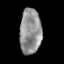
Tissue: prostate
Cell type: T cells
Senescence score: 0.2673
Nuclear area (px): 957
Mean DAPI intensity: 145.974